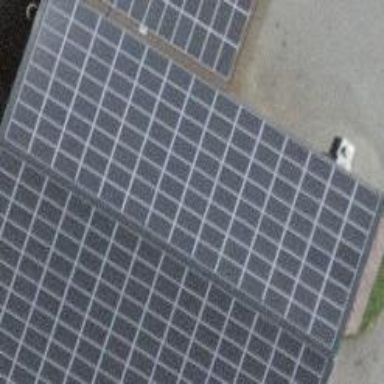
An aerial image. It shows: Solar photovoltaic panel generator.